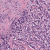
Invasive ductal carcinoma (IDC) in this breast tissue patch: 1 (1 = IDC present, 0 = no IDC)